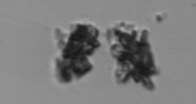
Label: Thalassiosira_TAG_external_detritus